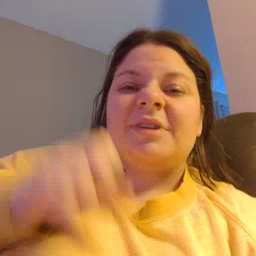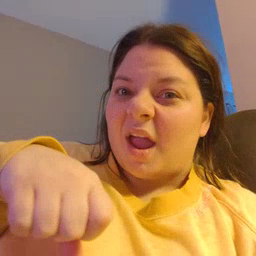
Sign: can